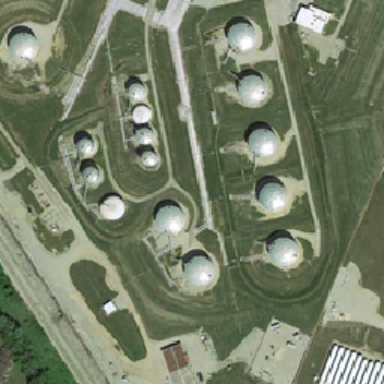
The best spherical buildings on earth are distributed .